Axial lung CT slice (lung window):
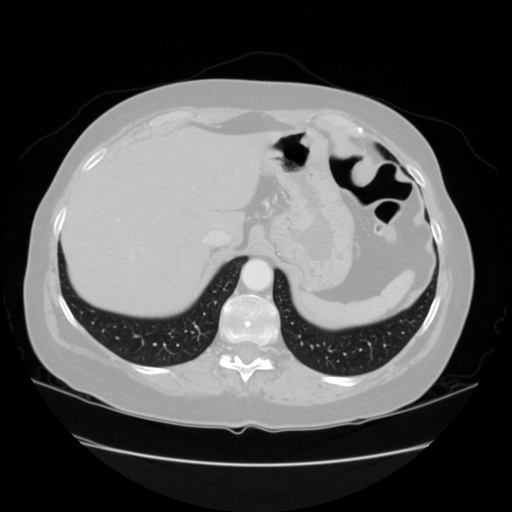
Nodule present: no